Question: I am using the AVCaptureFrames example for monotouch from the example shown here: <URL> the problem I have is that each frame that is captured and redisplayed in a UIImageView that is orientated with the home button on the bottom the image seems to be rotated 90 degrees . Also if I turn the app landscape the other way the image is upside down.
Any advice how to rotate the image captured from AVFoundation to orient the same way the device is being held?
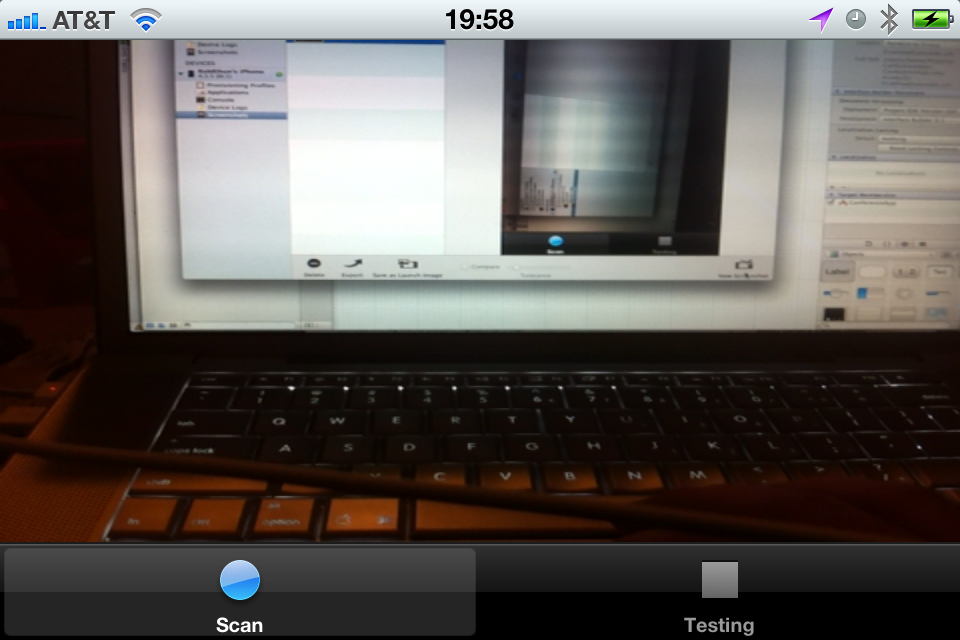
Answer: did you setup the correct preview layer orientation? Follows a sample from my own app, change to your settings.
'''
previewLayer = AVCaptureVideoPreviewLayer.FromSession(captureSession);
previewLayer.Orientation = AVCaptureVideoOrientation.LandscapeLeft;
previewLayer.VideoGravity = "AVLayerVideoGravityResizeAspectFill";
previewLayer.Frame = new RectangleF(0, 0, 1024, 768);
this.View.Layer.AddSublayer(previewLayer);
'''
Does this helps?
BR